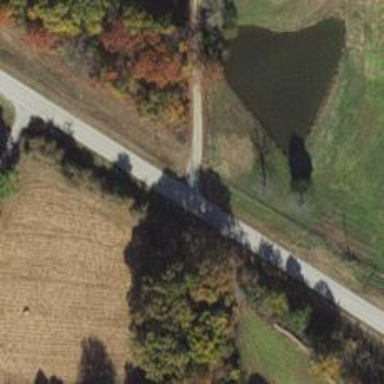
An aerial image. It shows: Tertiary road.